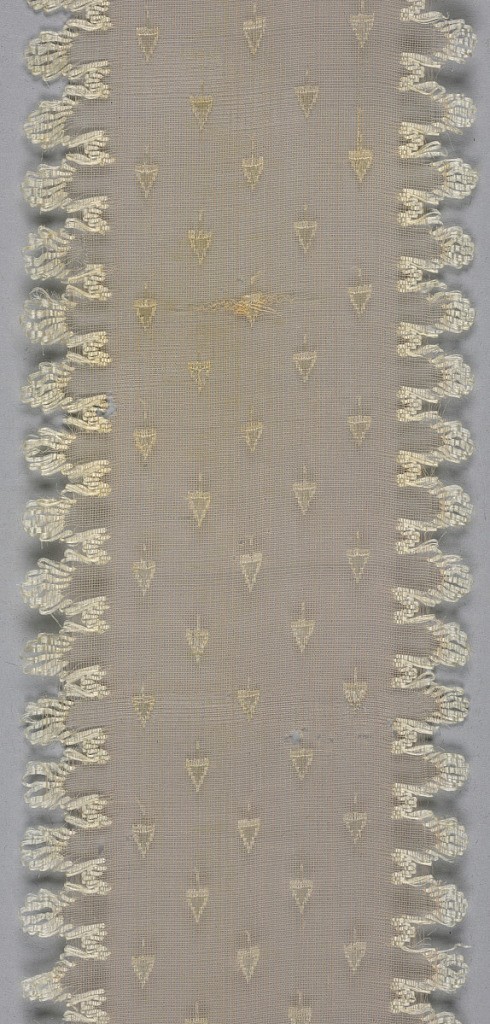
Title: Ribbon
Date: ca. 1840
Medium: silk Technique: woven
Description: Pale pink gauze ribbon with a tiny, allover tree pattern and a scalloped edge of white silk.